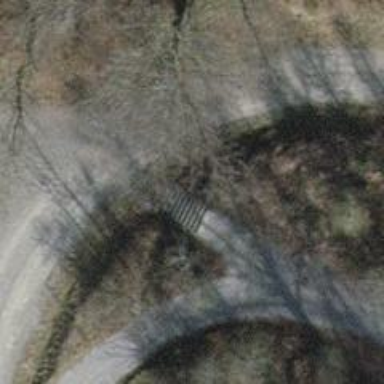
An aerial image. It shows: Road with steps.